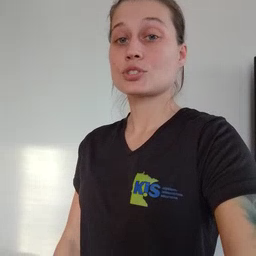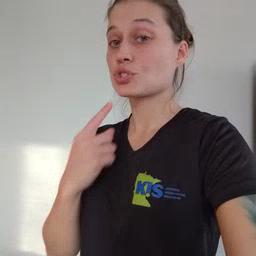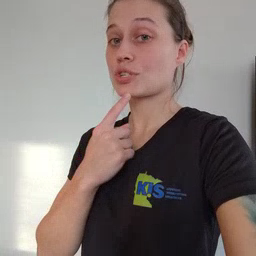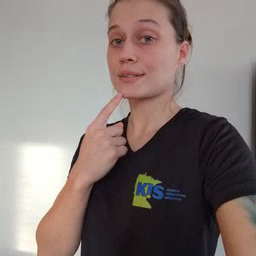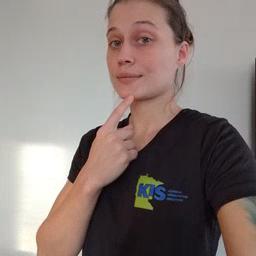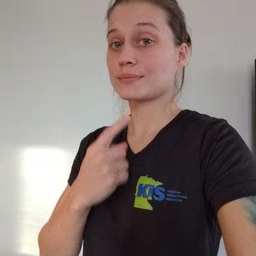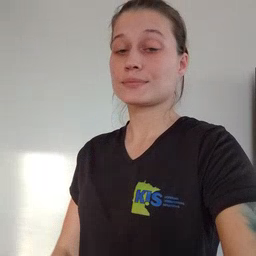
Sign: chin